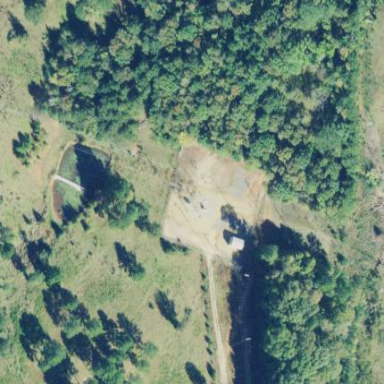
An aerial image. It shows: Substation for switching power equipment surrounded by fence.